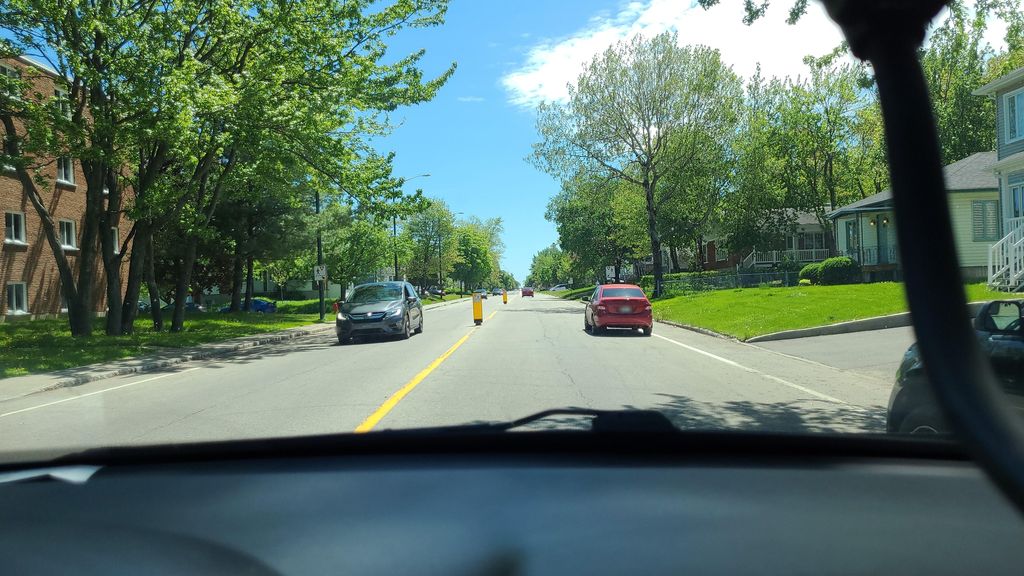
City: quebec_city